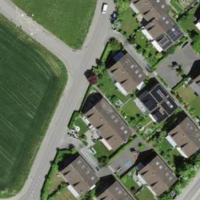
EUNIS habitat code: 54
Species observed at this site:
Lotus corniculatus
Convolvulus arvensis